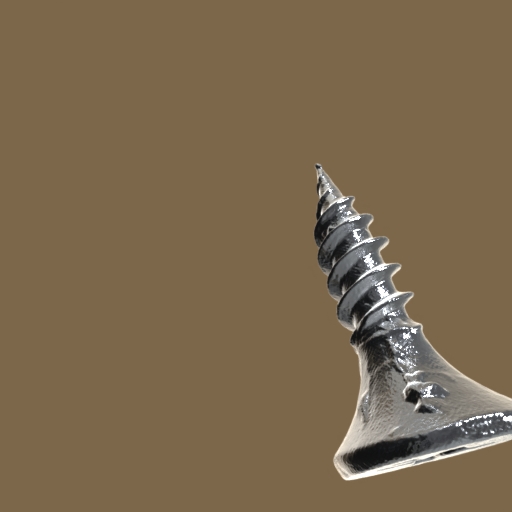
Label: screw